Interaction volume radius: 10 \u00c5
Interaction volume height: 20 \u00c5
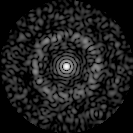
Disorder parameter: 0.8101